Question: If I'm not wrong, A handle is an index inside a table maintained on per process basis.
For 64bit Windows, Each entry in this table is made up of 8 byte address to the kernel object + 4 byte of access mask making the entry 12 byte long. However as I understood, for alignment purpose each entry made 16 byte long.
But when you you look at handle opened by a process using process explorer, Value of handle are in multiple of 4. Shouldn't this be in multiple of 16 instead?

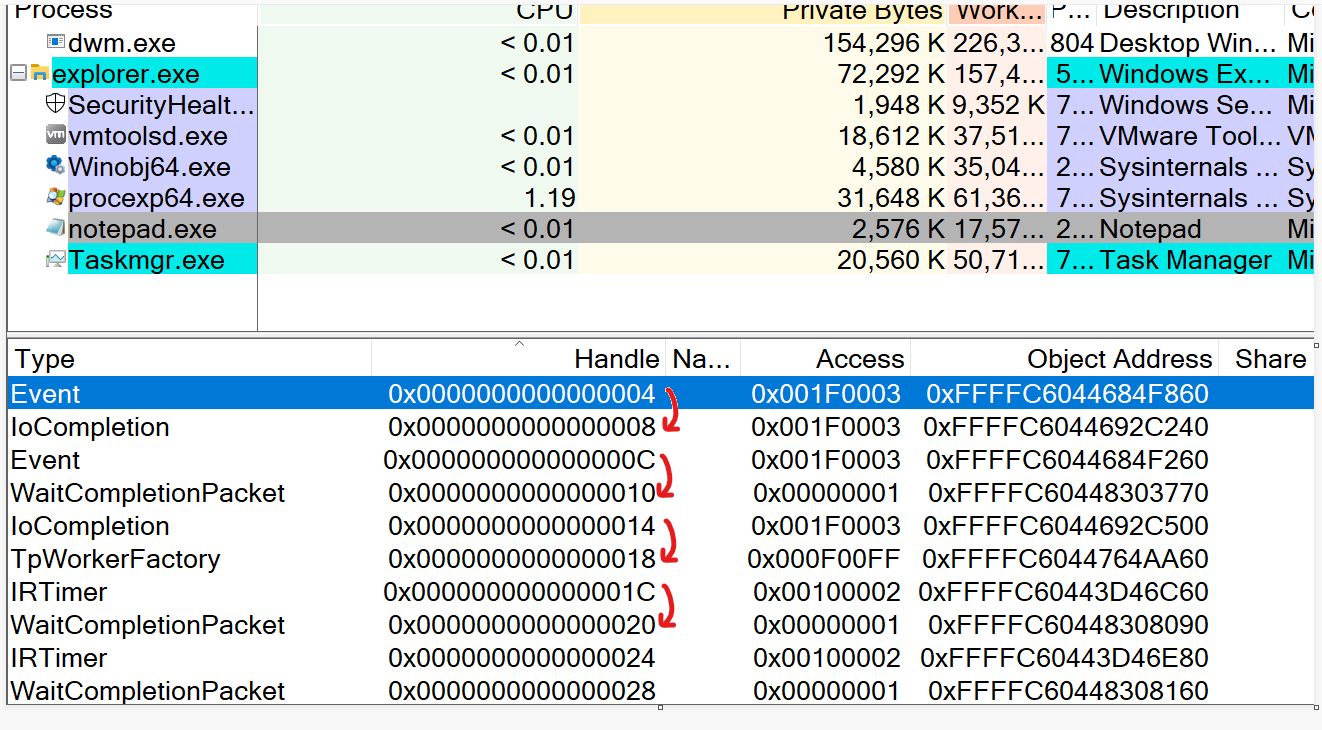
Answer: A Windows handle is just an index per se, it could be a multiple of 1 in principle. It has been probably more efficient to implent a word (16 bit value) alignment than the byte alignment you're implying.